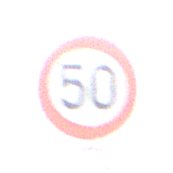
Verkehrszeichen: Geschwindigkeit50
Zusatzzeichen unten: ZeitangabenOhneBeschraenkungAufWochentage1
Umgebung: Outdoor, Suburban
Tageszeit: Midday
Wetter: Overcast
Licht: Natural
Jahreszeit: NotSpecified
Kontrast: LowContrast